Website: lowes
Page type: customer-info-address
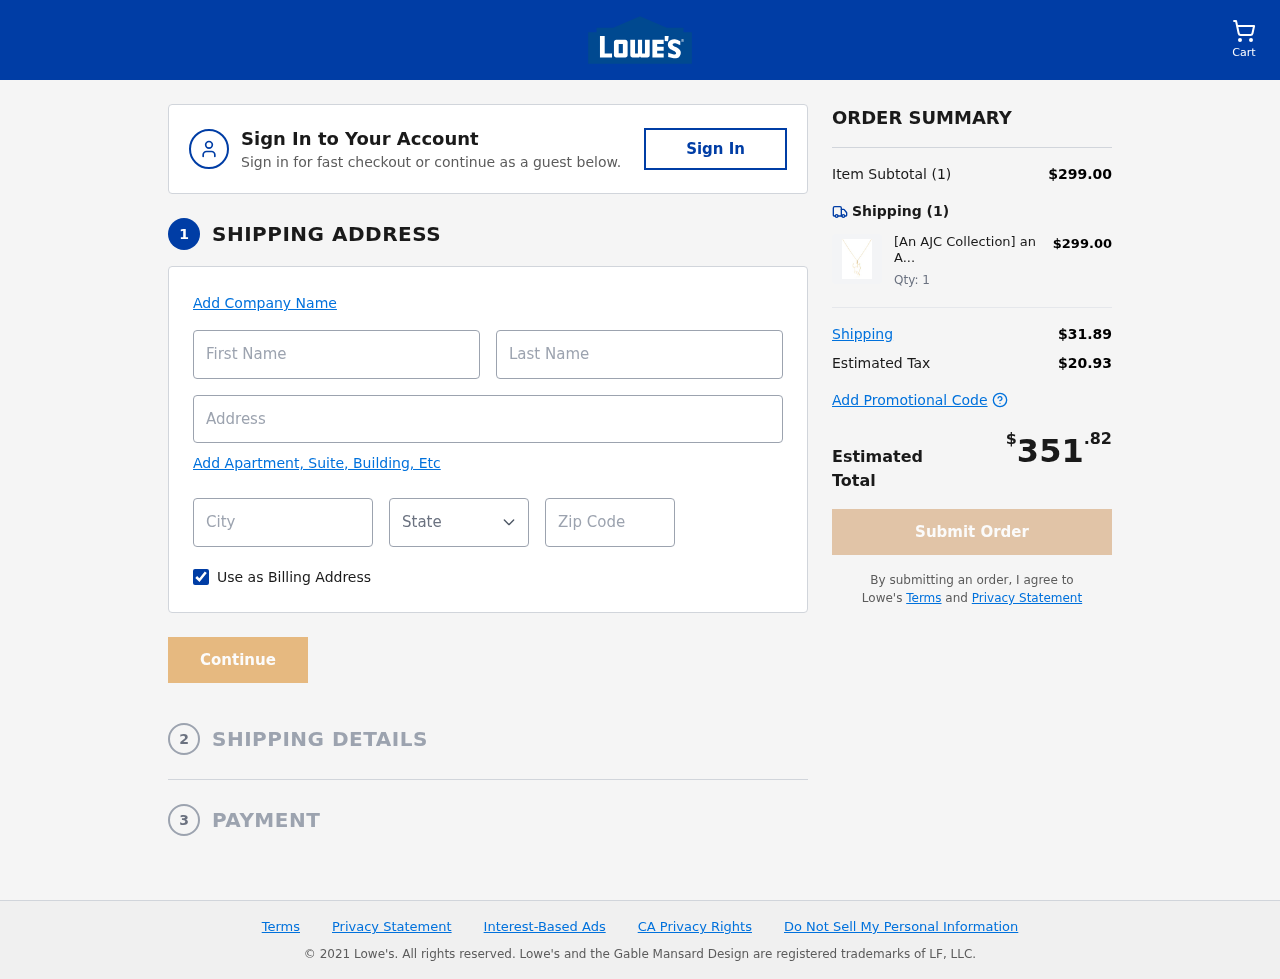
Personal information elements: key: PII_CITY
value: North Jose
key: PII_FIRSTNAME
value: Julie
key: PII_LASTNAME
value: Hanson
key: PII_POSTCODE
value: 17080
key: PII_STATE_ABBR
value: AL
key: PII_STREET
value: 4790 Adkins View
Product elements: key: PRODUCT1_NAME
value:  [An AJC Collection] an AJC Collection K10 iero-go-rudonekotya-munekkuresu 5431 – 0287 – 0015 – 0000
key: PRODUCT1_PRICE
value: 299
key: PRODUCT1_QUANTITY
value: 1
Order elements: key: ORDER_NUM_ITEMS
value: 1
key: ORDER_SUBTOTAL
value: $299.00
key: ORDER_NUM_ITEMS2
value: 1
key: ORDER_SHIPPING_COST
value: $31.89
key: ORDER_TAX
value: $20.93
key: ORDER_TOTAL
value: $351.82